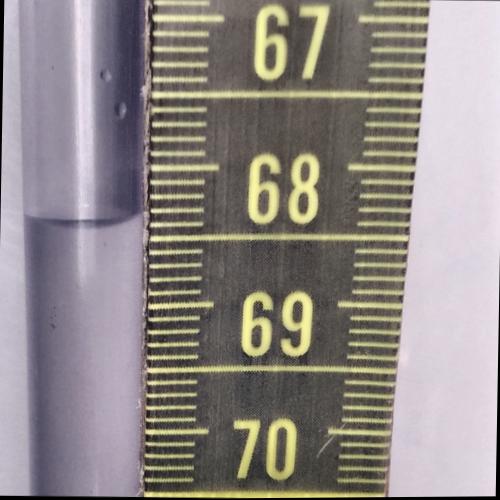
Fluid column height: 68.3 cm